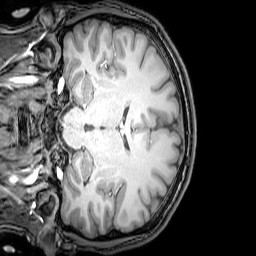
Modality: T1w
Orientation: coronal
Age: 21
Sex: male
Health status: healthy
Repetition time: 0.081 s
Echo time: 0.037 s